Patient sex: M
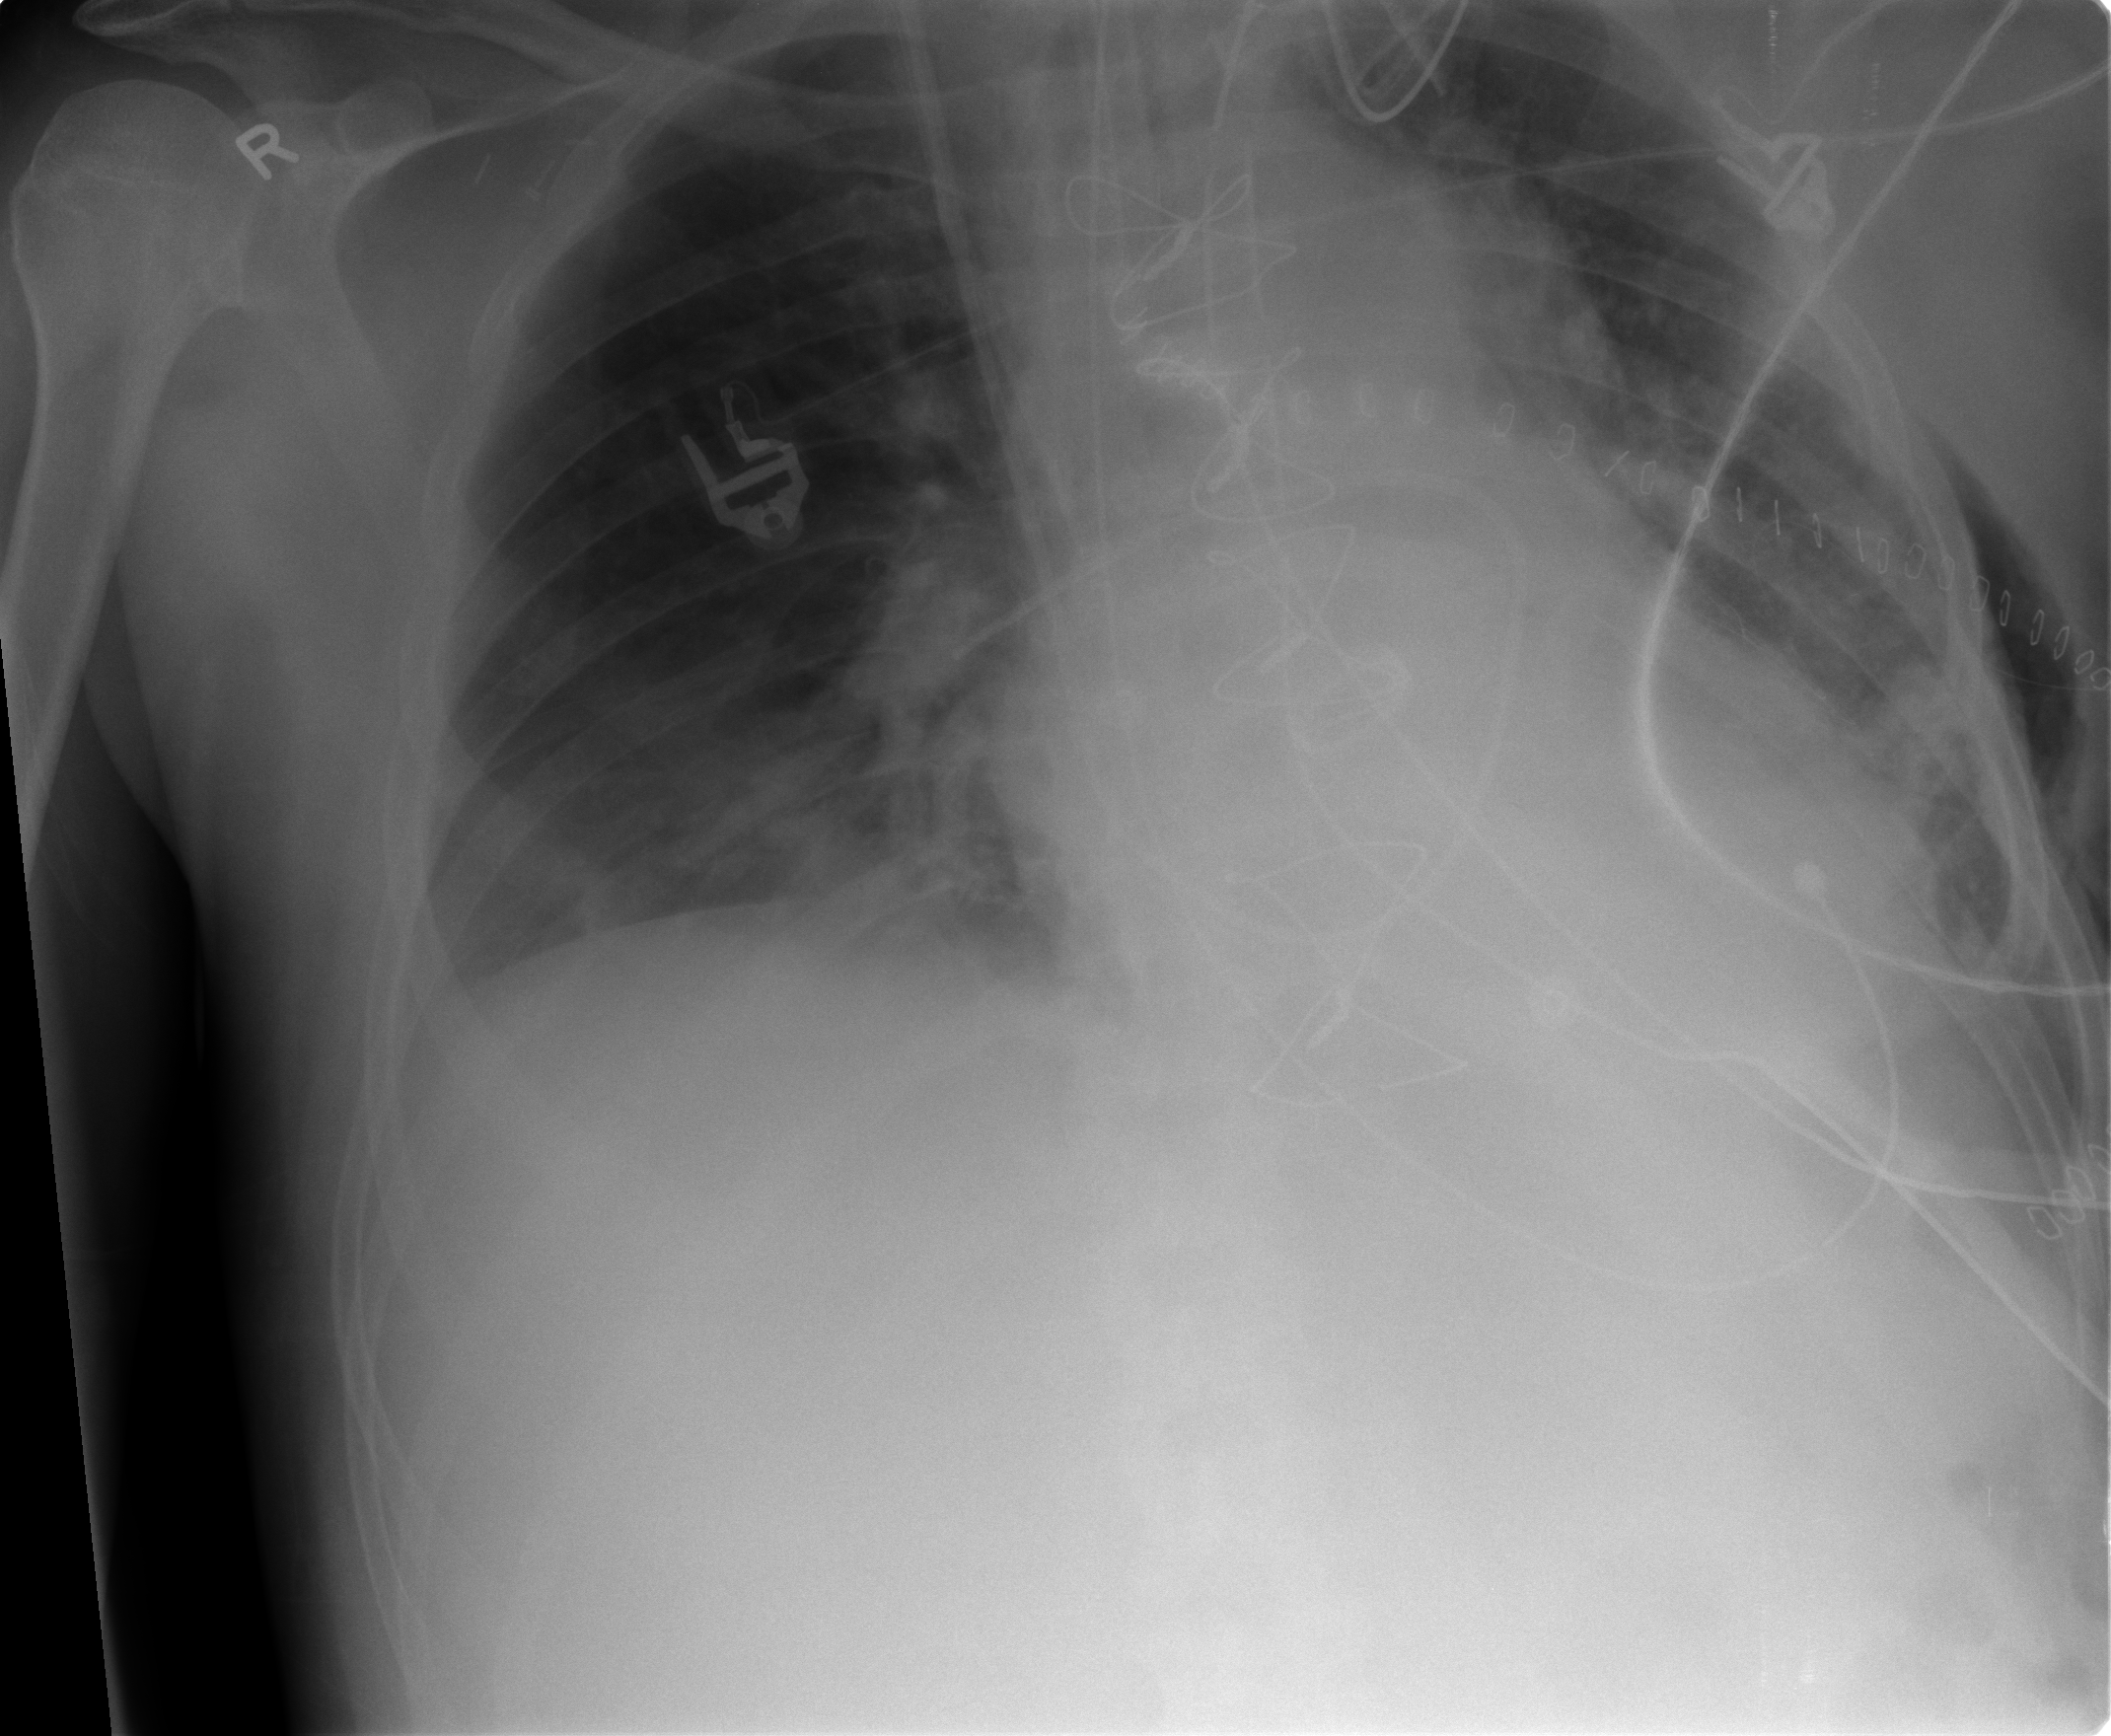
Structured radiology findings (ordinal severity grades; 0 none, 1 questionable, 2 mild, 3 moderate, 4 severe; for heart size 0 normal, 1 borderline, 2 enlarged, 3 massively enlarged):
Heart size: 2
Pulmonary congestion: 2
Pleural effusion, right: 1
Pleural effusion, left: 2
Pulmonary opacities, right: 0
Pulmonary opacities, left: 2
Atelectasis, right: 0
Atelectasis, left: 2